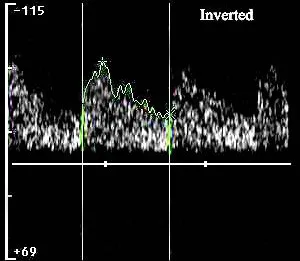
On the following day, the transcranial Doppler showed a normal flow at the level of the basilar artery: a low-resistance antegrade flow with mean flow velocity <60 cm/sec.
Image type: radiology (ultrasound)